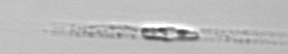
Label: Dactyliosolen_blavyanus